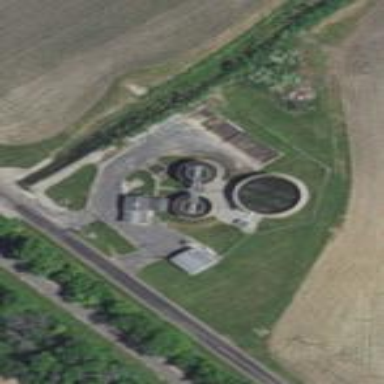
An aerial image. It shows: Wastewater plant.